Question: I own this blog:
<URL>
Notice the break in the background. I need the grey background to go all the way to the top of the page, instead of breaking where the header starts.
Here's how I need it to look like:

Can anyone please help?
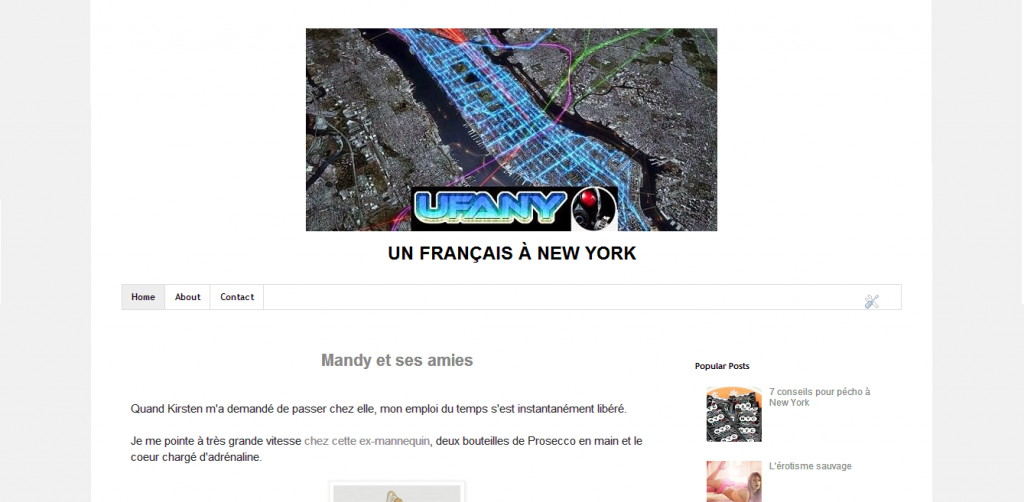
Answer: Adding 'background: grey;' to the class 'content-fauxcolumns' will solve your problem.
Now promise me you'll checkout some tutorials on html and css: <URL>